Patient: sex M, age 79
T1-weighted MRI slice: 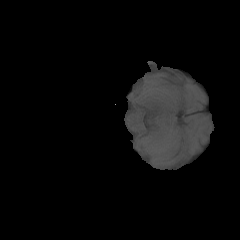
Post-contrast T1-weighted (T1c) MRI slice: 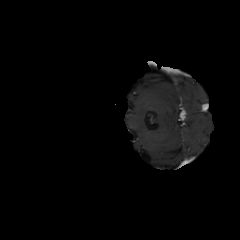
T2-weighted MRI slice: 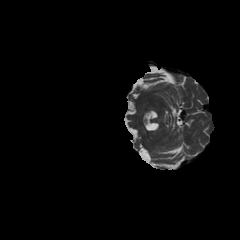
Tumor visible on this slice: no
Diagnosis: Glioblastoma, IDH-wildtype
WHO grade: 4